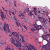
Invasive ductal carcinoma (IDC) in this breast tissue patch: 1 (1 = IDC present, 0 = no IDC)